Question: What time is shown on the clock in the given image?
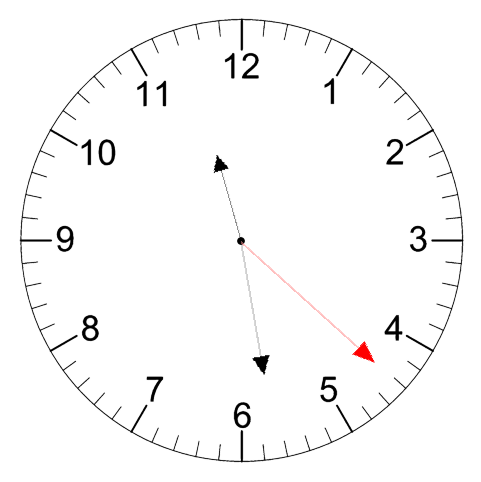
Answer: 11:28:22